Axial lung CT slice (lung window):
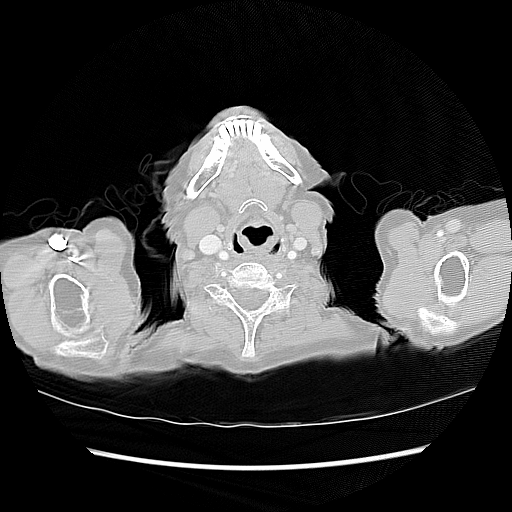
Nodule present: no